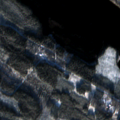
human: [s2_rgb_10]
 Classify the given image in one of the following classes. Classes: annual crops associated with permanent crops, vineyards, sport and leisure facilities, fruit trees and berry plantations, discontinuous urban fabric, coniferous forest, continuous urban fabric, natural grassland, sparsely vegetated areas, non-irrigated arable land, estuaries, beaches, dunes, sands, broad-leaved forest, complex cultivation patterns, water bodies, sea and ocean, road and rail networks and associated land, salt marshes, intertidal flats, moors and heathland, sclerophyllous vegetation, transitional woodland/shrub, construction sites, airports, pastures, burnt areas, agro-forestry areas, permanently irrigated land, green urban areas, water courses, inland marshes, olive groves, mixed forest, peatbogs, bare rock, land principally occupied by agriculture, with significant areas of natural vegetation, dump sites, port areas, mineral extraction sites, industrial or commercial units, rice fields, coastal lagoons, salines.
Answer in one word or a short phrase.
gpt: coniferous forest, mixed forest, transitional woodland/shrub, water bodies